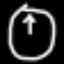
Label: clock